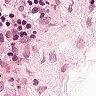
Metastatic tissue present: no